Field crop: maize
Growth stage: 2
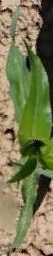
Species: maize